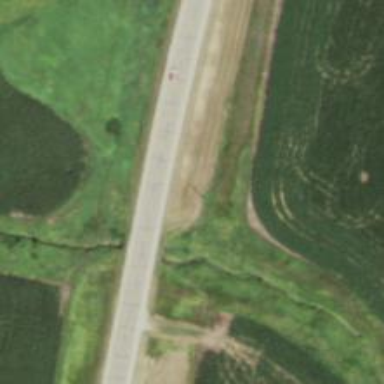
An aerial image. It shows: Abandoned railway running parallel to primary highway.